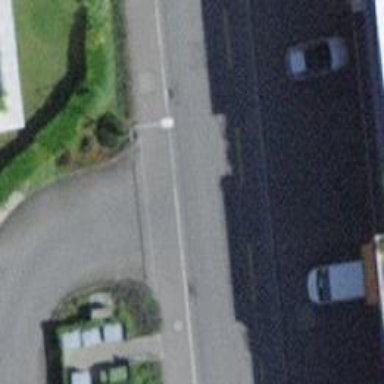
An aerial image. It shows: Residential road with asphalt surface. There is designated cycling lane on the left side.